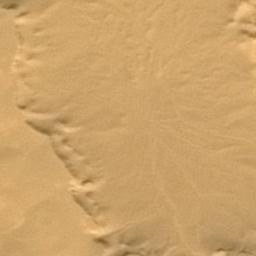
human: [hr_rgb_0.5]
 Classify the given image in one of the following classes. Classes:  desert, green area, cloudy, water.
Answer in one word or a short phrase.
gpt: desert